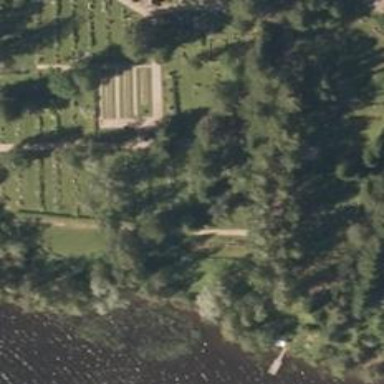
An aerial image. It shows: Historical site featuring war memorial.